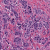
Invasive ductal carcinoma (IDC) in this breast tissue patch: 1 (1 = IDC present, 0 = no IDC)